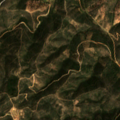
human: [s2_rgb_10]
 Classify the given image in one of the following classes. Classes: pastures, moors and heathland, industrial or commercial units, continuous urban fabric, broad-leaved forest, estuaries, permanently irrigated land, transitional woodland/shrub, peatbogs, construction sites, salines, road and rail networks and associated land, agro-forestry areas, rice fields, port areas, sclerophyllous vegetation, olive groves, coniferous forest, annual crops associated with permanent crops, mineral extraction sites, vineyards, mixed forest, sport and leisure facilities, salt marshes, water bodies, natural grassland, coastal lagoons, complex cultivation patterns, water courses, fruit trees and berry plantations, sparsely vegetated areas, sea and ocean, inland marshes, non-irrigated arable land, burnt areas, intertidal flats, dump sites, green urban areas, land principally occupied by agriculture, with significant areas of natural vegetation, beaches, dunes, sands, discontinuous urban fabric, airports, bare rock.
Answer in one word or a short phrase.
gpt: broad-leaved forest, transitional woodland/shrub